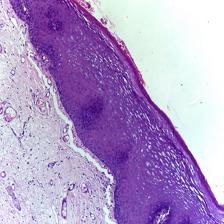
Diagnosis: Normal